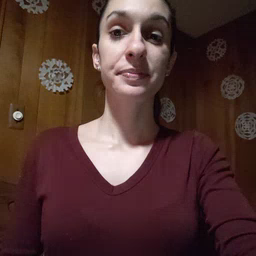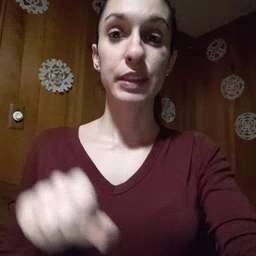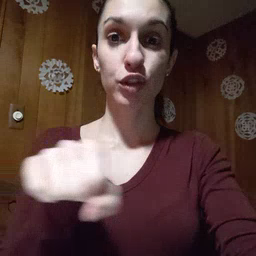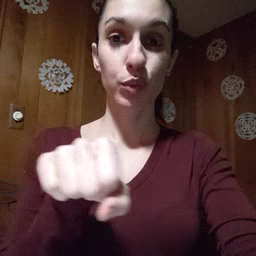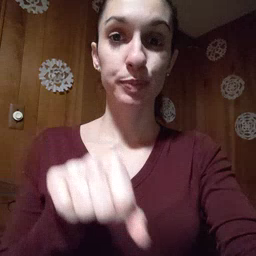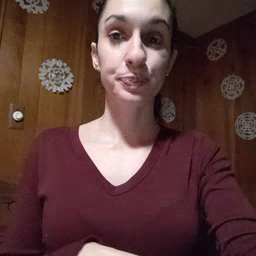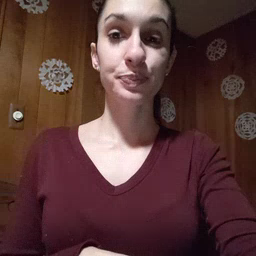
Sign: shoe